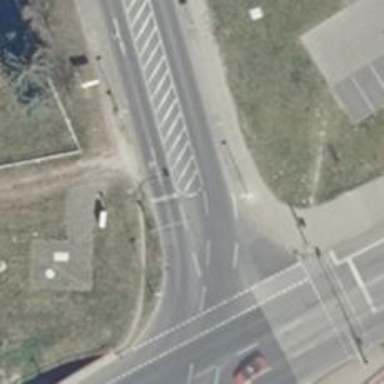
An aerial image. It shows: Road with traffic signals.